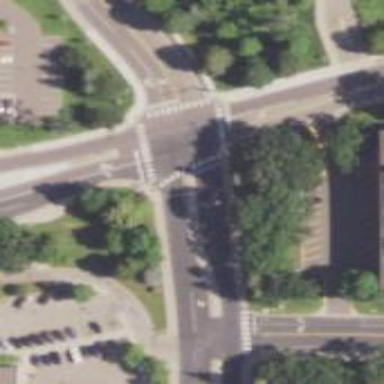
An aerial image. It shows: Marked crossing on cycleway road.